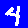
Digit: 4